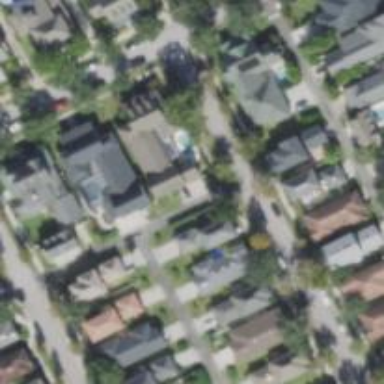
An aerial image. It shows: Alley classified as service road.